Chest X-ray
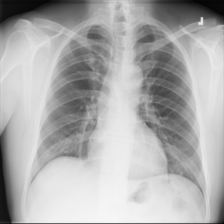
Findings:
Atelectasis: negative
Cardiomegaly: negative
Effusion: negative
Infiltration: negative
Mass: negative
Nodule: negative
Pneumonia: negative
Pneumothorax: negative
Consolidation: negative
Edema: negative
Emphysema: negative
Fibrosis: negative
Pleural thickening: negative
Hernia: negative